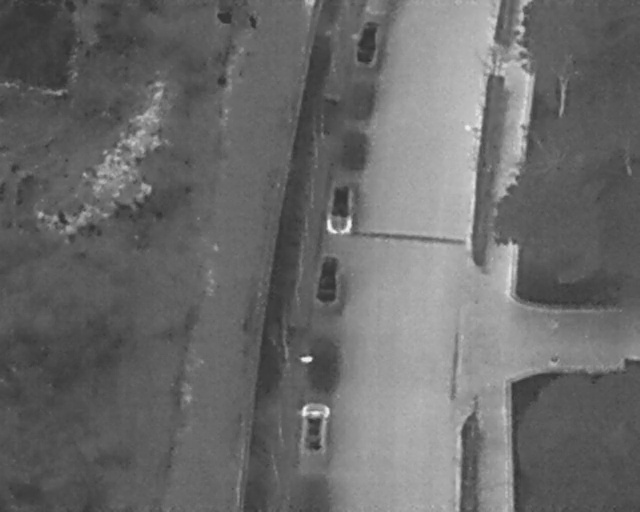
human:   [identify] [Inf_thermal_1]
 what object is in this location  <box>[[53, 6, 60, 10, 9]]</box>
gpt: <ref>1 medium car at the top</ref>